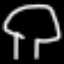
Label: mushroom